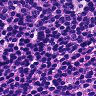
Metastatic tissue present: no